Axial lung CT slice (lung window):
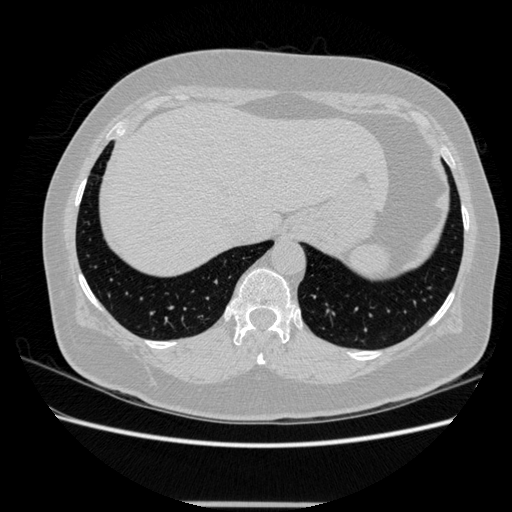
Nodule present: no